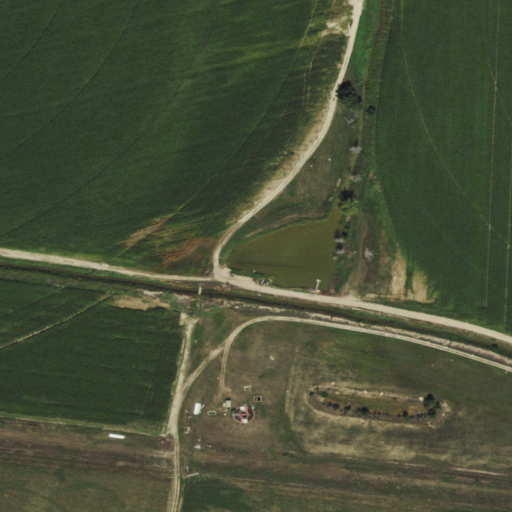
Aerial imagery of valley in Colorado named Cris Lee Draw containing cultivated crops, open development, and low intensity development